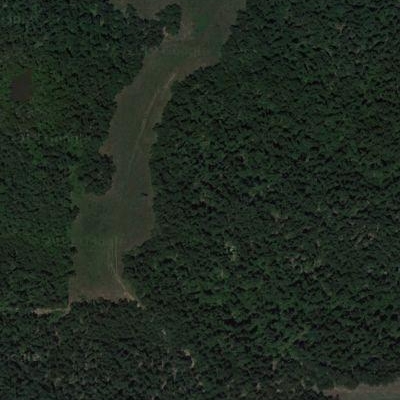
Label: eForest